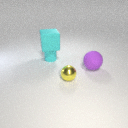
large purple rubber sphere to the right of small cyan rubber cylinder